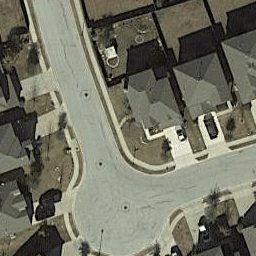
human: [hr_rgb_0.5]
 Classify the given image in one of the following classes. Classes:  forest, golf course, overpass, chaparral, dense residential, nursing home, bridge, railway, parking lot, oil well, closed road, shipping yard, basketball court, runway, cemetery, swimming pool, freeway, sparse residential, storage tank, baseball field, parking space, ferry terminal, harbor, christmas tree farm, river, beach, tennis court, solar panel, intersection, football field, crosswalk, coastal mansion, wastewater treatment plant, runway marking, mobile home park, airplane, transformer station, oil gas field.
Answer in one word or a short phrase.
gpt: closed road